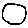
Label: circle